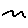
Label: zigzag